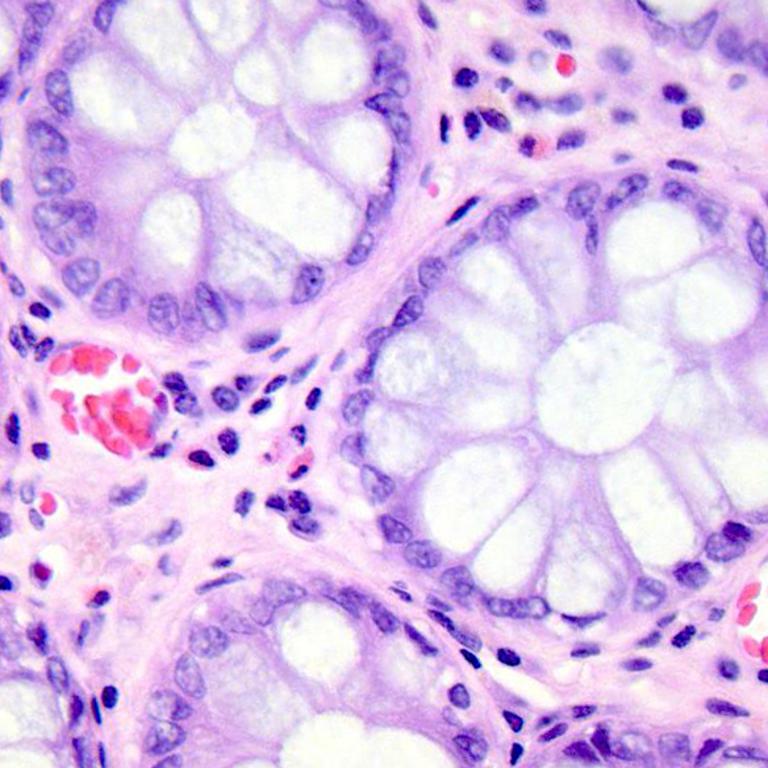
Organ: colon
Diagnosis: benign